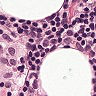
Metastatic tissue present: no